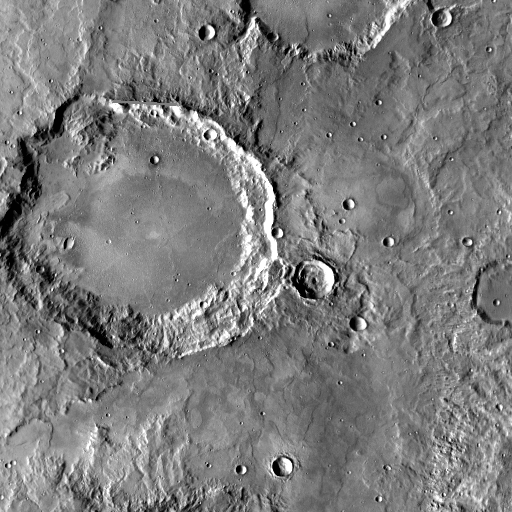
Crater classes present: Background, Other, Layered, Secondary